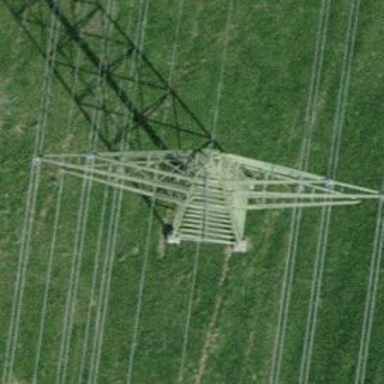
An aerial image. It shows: Power tower.